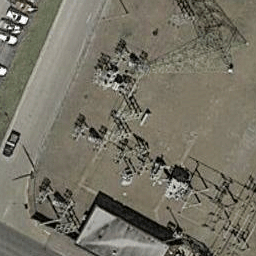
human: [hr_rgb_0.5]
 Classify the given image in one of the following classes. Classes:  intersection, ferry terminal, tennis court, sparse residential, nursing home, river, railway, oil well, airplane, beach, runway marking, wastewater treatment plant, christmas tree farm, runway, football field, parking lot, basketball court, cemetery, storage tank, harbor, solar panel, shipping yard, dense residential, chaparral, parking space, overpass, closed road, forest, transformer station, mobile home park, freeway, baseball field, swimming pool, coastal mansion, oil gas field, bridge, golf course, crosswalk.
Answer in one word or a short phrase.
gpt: transformer station